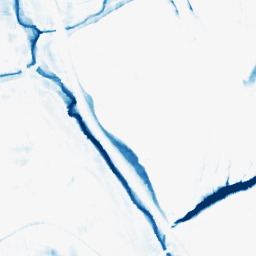
Category: morphological
Decomposition family: morphological_square
Decomposition parameters: operation: closing
size: 15
Upsampling method: lanczos
Upsampling parameters: scale: 8
Upsampling scale: 8